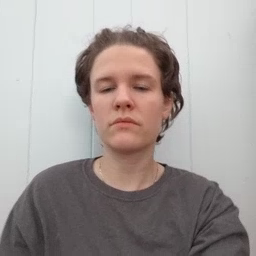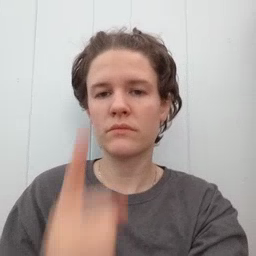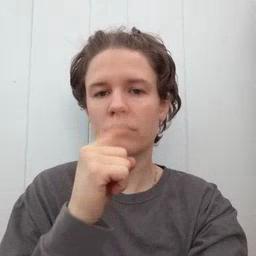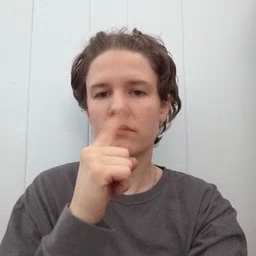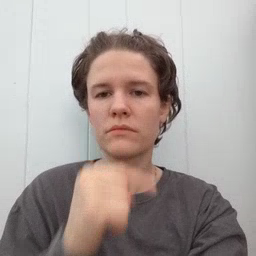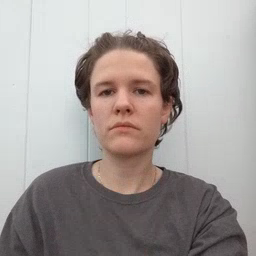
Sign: mouse